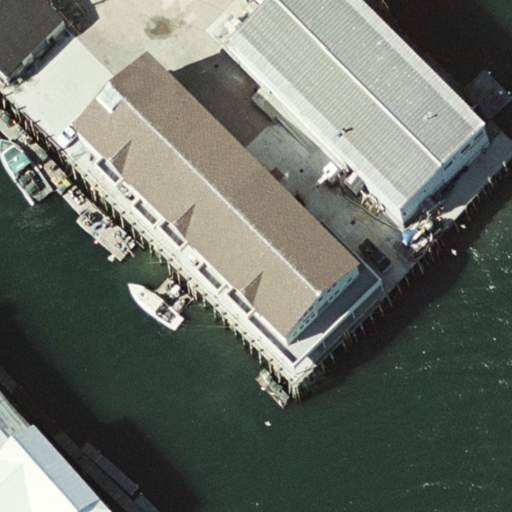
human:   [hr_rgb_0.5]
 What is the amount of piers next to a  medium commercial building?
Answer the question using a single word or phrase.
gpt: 0

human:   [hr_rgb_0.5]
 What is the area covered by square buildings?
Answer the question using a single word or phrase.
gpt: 0m2

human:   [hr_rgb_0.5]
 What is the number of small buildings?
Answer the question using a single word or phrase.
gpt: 3

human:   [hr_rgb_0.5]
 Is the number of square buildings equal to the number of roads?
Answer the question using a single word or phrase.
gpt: no

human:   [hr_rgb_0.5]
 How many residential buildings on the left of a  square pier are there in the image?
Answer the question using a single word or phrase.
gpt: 0

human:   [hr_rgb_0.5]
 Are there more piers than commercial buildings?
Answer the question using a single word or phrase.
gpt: yes

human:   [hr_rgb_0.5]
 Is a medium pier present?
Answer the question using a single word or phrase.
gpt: yes

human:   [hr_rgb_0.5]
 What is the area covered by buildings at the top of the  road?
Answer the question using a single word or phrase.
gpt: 122m2

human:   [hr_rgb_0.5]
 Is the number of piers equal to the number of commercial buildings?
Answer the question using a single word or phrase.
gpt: no

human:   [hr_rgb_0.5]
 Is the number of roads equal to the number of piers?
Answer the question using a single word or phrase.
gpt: no

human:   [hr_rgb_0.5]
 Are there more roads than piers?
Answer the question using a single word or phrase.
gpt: no

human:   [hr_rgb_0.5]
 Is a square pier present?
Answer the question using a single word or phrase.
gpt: no

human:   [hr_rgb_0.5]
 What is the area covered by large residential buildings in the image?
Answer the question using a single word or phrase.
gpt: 2878m2

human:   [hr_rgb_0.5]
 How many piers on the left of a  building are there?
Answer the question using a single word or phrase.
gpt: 2

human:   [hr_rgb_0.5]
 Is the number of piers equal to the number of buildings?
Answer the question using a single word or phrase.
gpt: no

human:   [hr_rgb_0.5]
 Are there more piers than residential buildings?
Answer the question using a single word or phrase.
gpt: no

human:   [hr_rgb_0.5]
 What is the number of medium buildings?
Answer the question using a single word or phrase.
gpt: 1

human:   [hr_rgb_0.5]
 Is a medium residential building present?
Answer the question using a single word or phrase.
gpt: yes

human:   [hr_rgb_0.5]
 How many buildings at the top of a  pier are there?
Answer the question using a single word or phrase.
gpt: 3

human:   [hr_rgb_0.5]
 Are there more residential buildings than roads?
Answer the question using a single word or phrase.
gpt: yes

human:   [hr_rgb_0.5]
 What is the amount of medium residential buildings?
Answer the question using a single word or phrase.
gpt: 1

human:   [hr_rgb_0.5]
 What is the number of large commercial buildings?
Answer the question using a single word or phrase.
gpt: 0

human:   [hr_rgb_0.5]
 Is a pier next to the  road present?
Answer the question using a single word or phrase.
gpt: yes

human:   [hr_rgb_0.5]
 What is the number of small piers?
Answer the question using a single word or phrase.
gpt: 0

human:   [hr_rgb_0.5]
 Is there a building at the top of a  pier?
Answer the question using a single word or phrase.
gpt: yes

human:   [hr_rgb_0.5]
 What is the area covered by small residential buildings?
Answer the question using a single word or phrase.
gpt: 169m2

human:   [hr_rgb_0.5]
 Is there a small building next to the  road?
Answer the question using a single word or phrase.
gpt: yes

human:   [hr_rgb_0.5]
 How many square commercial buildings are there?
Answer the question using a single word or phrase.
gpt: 0

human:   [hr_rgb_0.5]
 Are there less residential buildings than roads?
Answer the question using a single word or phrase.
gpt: no

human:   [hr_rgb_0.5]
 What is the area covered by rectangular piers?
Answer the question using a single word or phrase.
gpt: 258m2

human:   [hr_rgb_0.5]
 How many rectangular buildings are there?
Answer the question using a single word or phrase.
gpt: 5

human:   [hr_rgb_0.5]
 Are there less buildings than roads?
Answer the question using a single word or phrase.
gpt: no

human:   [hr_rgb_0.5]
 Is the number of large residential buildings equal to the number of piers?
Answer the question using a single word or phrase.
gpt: yes

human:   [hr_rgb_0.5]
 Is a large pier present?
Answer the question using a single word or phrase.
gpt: yes

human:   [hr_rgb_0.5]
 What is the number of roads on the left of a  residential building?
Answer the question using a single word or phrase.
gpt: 0

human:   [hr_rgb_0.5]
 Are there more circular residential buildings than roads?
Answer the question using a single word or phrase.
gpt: no